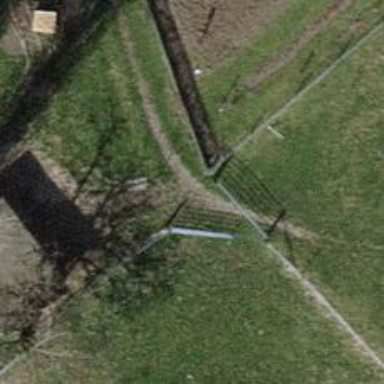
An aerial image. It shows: Gate.